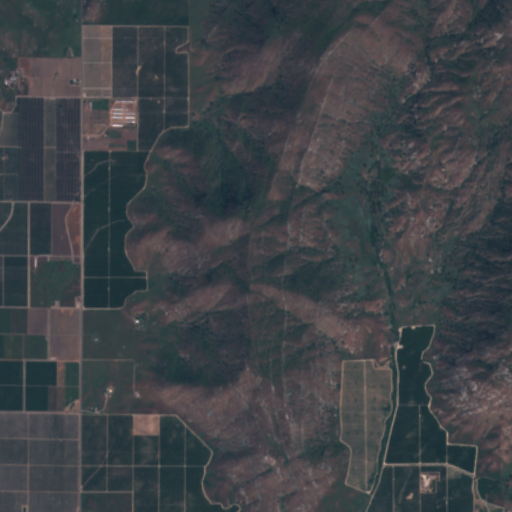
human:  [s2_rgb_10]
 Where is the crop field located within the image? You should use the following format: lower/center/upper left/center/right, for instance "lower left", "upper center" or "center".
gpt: The crop field is located in the lower left of the image.
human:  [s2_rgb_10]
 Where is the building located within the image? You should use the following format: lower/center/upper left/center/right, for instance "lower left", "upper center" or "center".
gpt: The building is located in the left of the image.
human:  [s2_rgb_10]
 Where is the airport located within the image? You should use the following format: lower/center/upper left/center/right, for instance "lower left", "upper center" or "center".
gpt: There is no airport in the image.